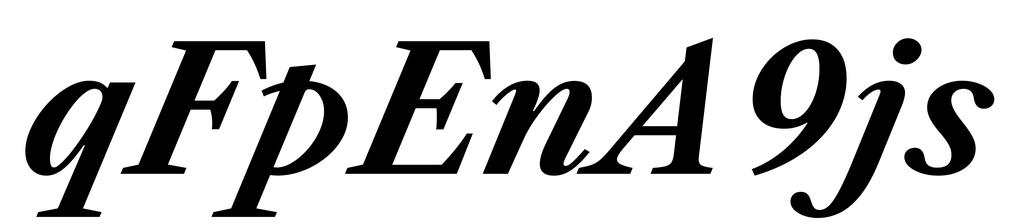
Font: LibreCaslonText-Italic_Bold_Italic